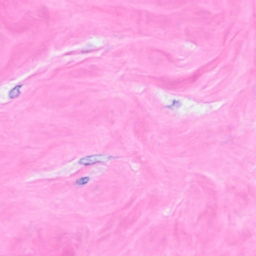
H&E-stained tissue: Breast